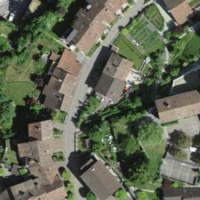
EUNIS habitat code: 55
Species observed at this site:
Chelidonium majus